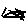
Label: zigzag